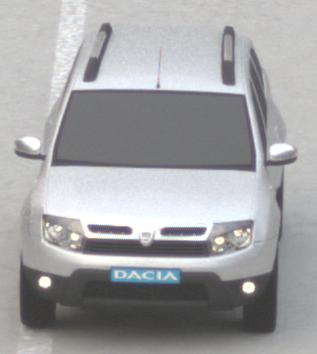
Make: Dacia
Model: Duster dCi 110 FAP
Detailed model: Duster (I)
Model produced from: 2010/06
Model produced until: 2013/11
Doors: 5
Color: white
Road condition: dry road
Daytime: sunrise or sunset
Contrast: low contrast